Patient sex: M
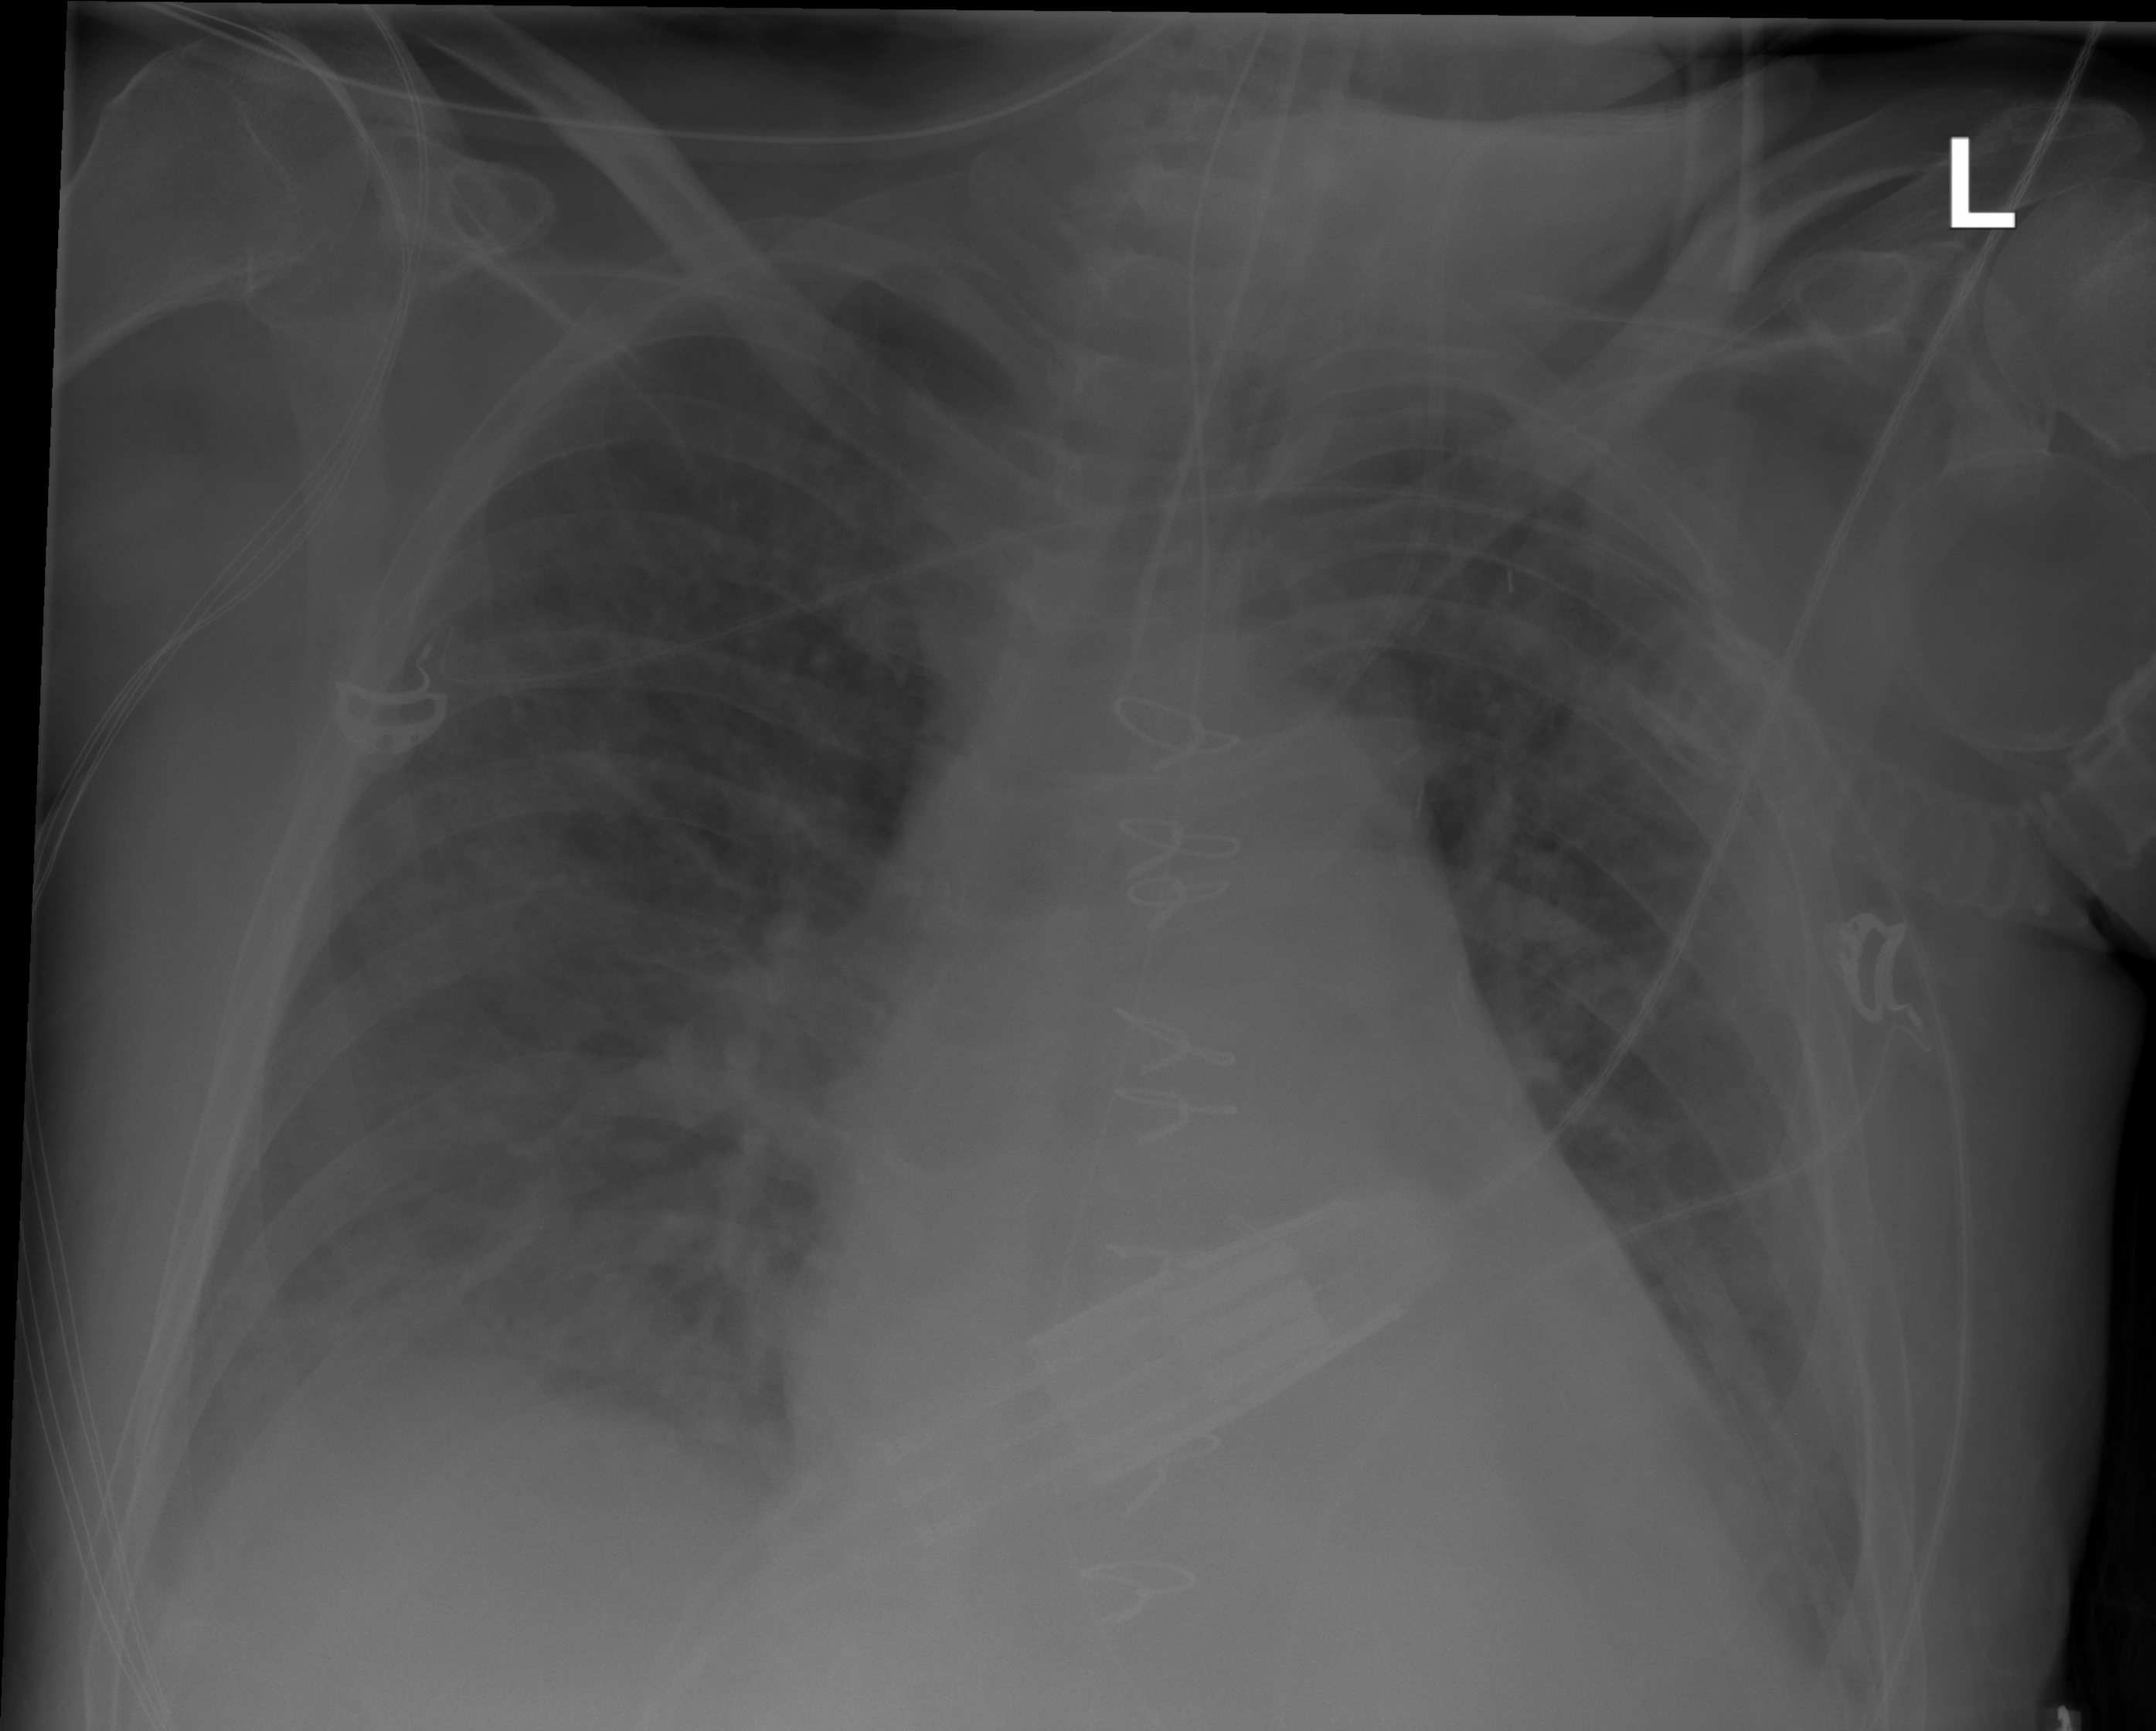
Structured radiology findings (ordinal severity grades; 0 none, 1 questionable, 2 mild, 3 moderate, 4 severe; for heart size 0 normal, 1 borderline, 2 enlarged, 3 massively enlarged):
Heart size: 2
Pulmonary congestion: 2
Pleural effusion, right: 2
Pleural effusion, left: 2
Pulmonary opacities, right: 0
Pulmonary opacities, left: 0
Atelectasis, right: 0
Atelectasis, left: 2